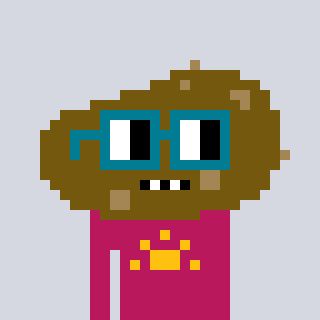
a pixel art character with square dark green glasses, a potato-shaped head and a darkpink-colored body on a cool background